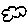
Label: cloud